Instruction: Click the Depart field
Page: home
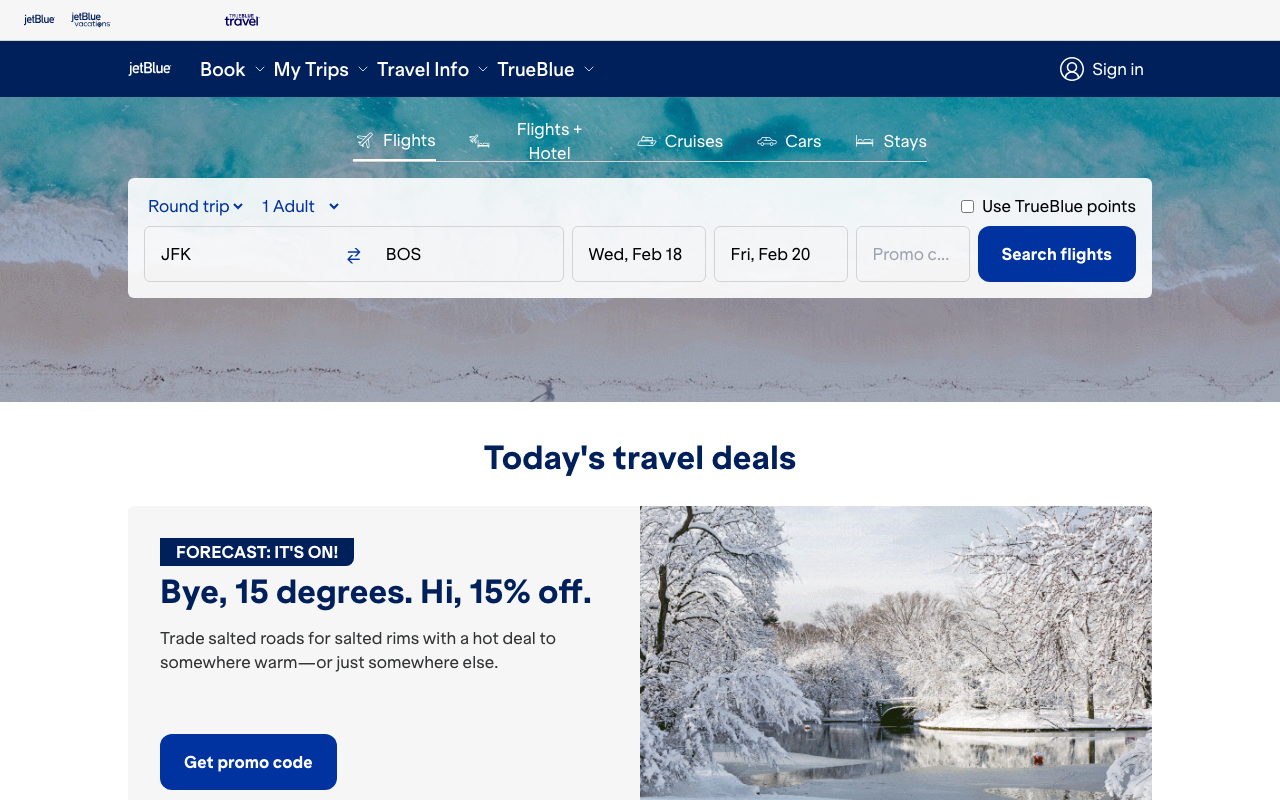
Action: click